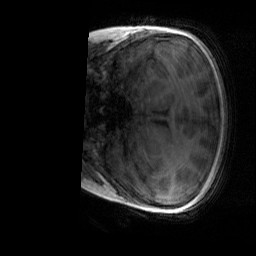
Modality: T1w
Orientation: coronal
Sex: female
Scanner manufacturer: siemens
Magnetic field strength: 3 T
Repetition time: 1.9 s
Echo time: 0.00243 s